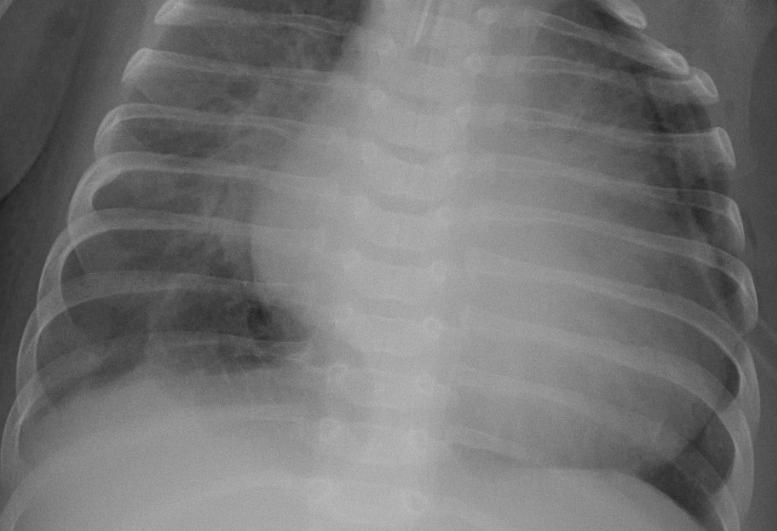
Diagnosis: PNEUMONIA